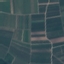
Label: PermanentCrop